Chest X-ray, AP view. Patient: 32 years old, sex M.
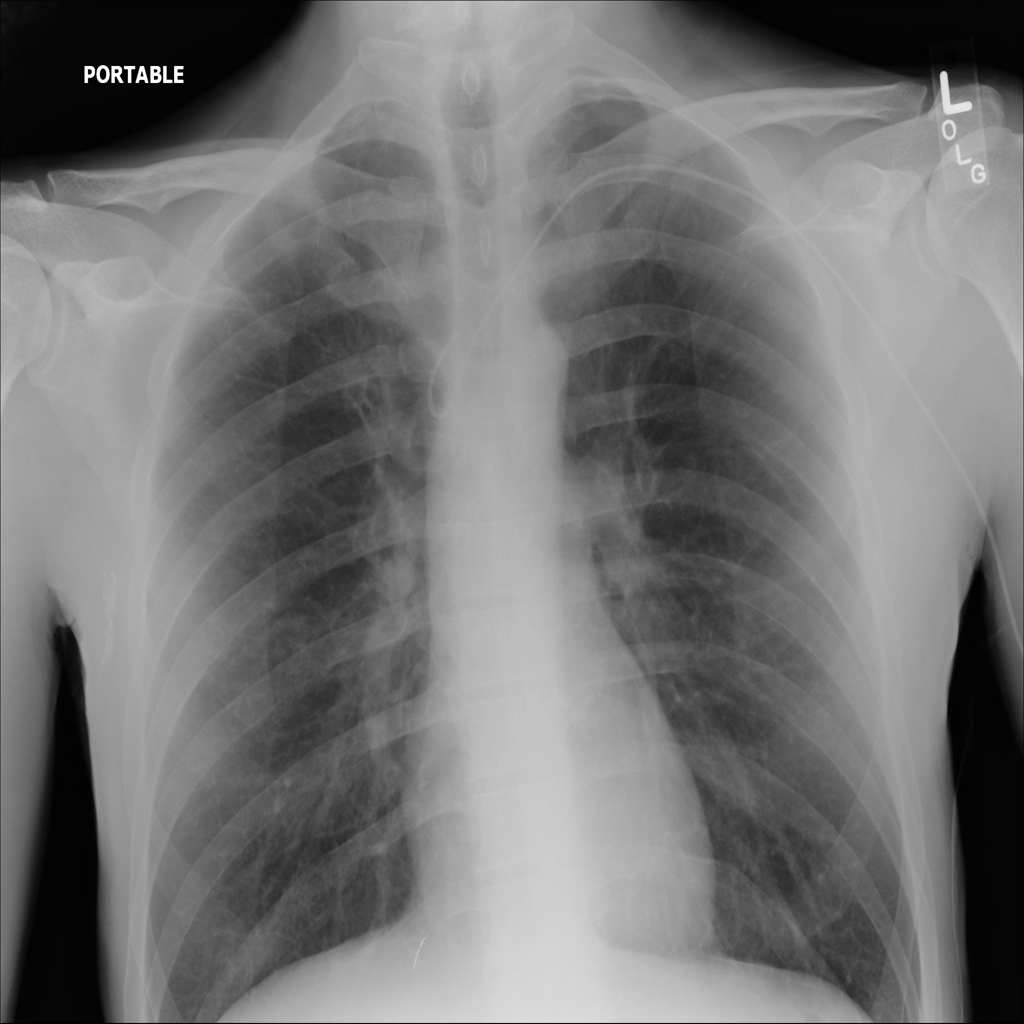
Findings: No Finding